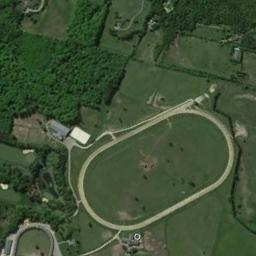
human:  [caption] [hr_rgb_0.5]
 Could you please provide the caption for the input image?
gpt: The ground track field is surrounded by grass .

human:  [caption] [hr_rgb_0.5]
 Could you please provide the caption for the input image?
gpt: The ground track field is surrounded by a forest .

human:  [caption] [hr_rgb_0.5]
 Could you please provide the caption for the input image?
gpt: Track and field are built on the lawn, Next to the forest and the road .

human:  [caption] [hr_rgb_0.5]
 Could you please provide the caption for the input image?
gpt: There are green lawns around the ground track field with a yellow track .

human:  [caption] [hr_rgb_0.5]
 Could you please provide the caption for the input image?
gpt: There is a unique style of track and field .